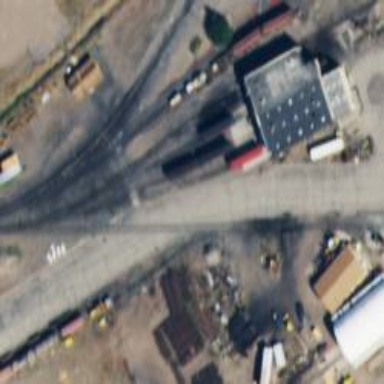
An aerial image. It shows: Preserved rail siding in service.